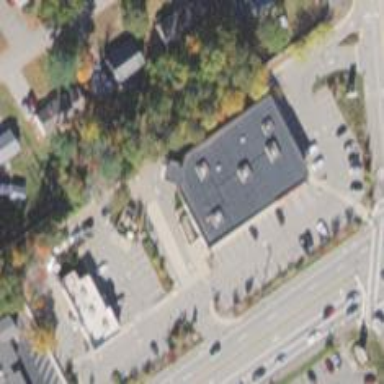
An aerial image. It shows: Pharmacy providing healthcare services.